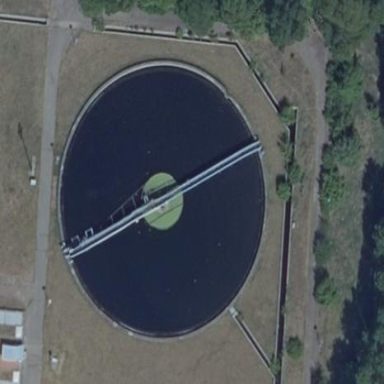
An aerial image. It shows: Body of wastewater.